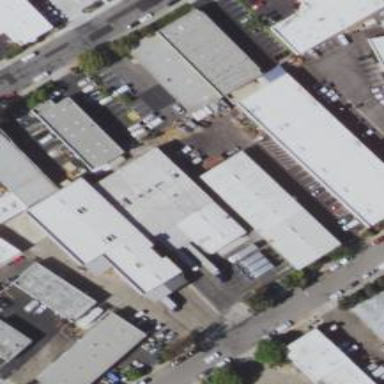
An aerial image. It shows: Commercial building.